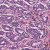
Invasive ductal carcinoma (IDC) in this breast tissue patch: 1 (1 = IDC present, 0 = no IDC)